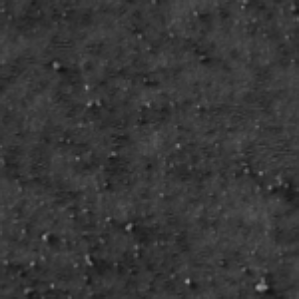
Label: frost